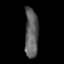
Tissue: prostate
Cell type: Fibroblasts
Senescence score: 0.7903
Nuclear area (px): 645
Mean DAPI intensity: 95.078